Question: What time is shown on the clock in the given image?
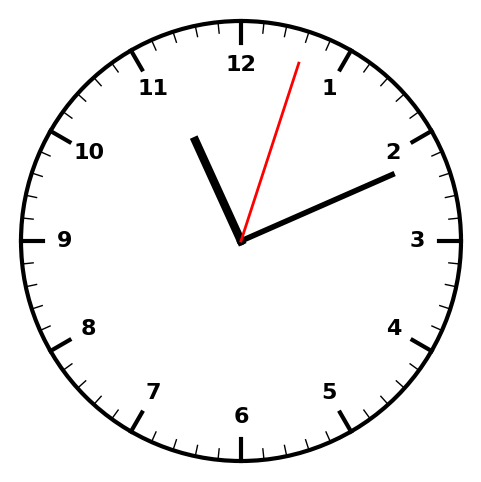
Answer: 11:11:03